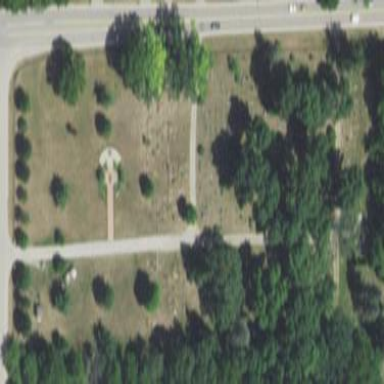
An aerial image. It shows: Cemetery.